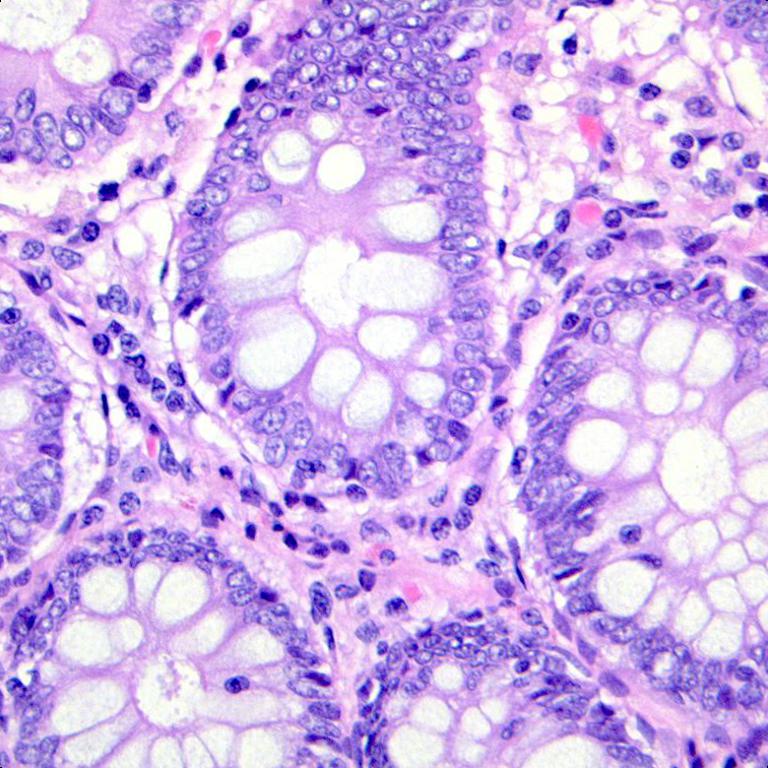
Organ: colon
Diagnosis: benign